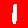
Digit: 1